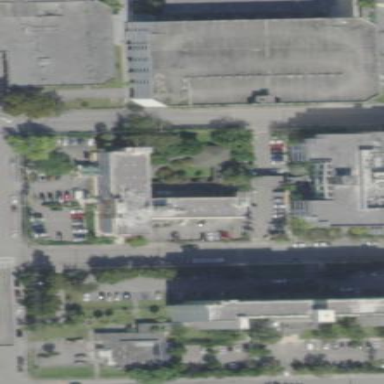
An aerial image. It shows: Nursing home.